Field crop: tomato
Growth stage: 1
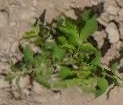
Species: tomato